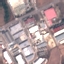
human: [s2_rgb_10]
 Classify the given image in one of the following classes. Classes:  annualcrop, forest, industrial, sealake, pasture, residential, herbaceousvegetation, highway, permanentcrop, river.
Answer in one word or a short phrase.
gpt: Industrial